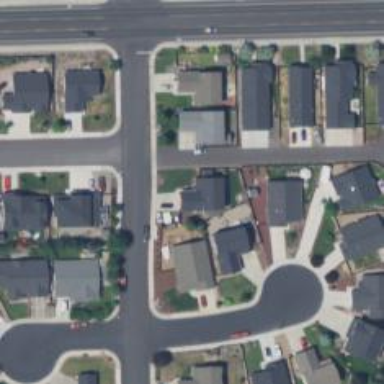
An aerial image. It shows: Residential road.